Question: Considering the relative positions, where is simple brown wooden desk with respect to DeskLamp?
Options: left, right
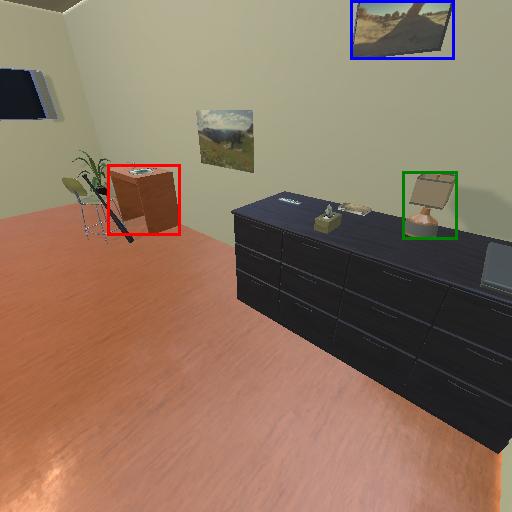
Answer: left